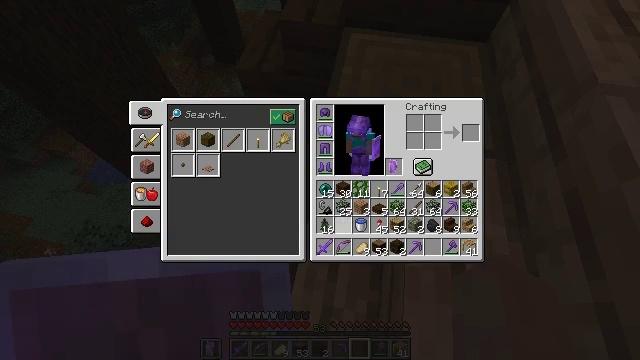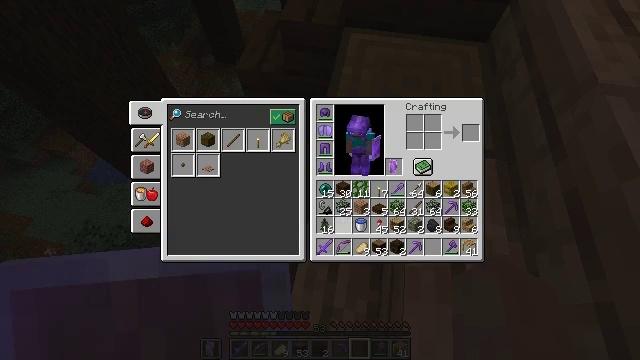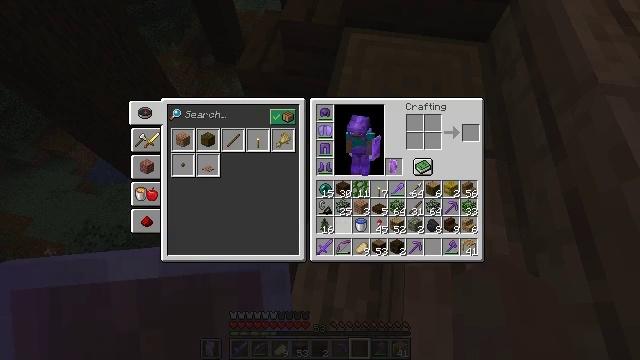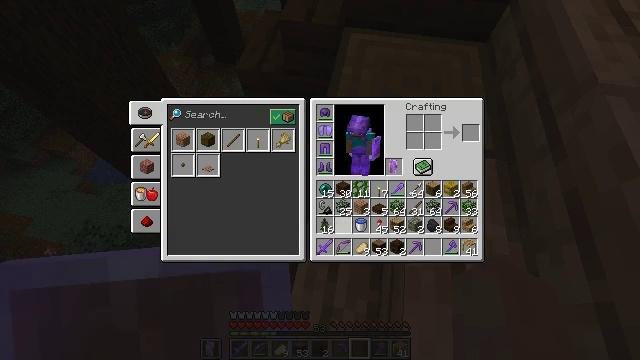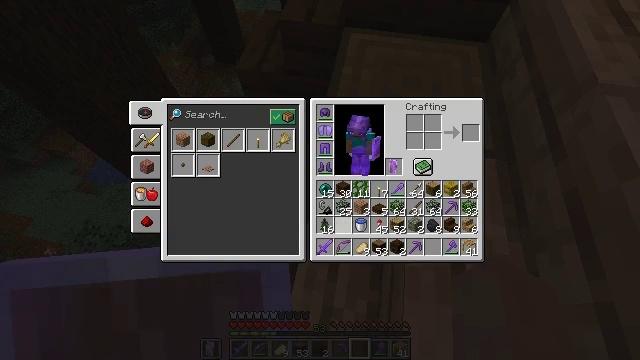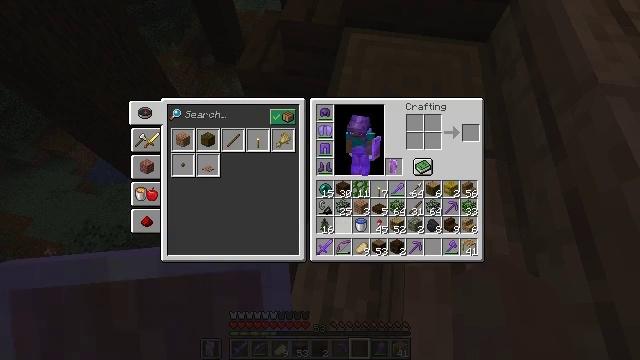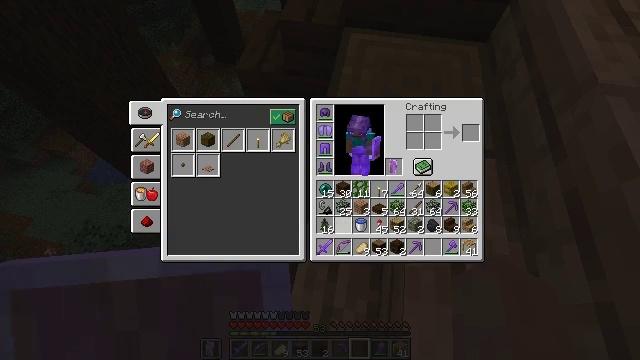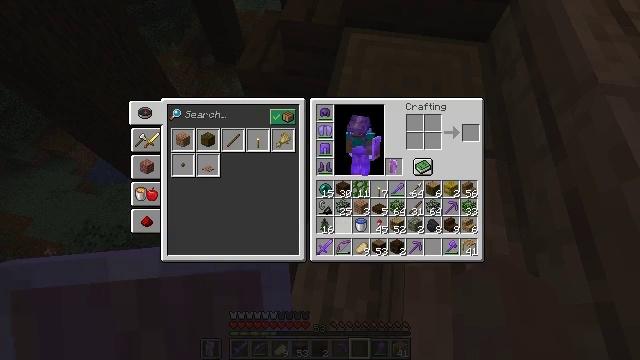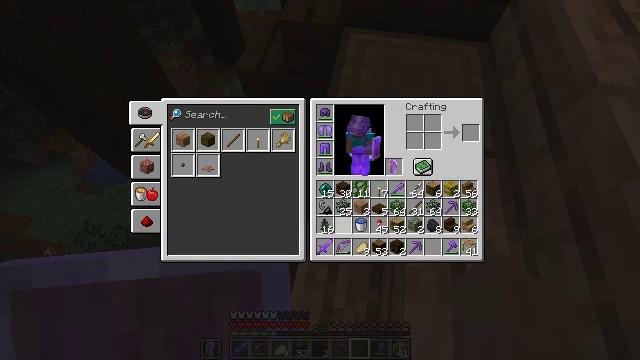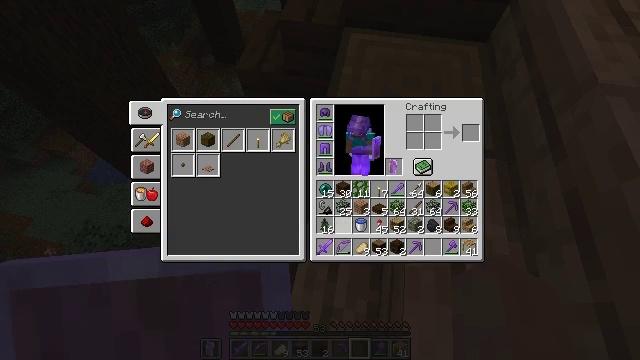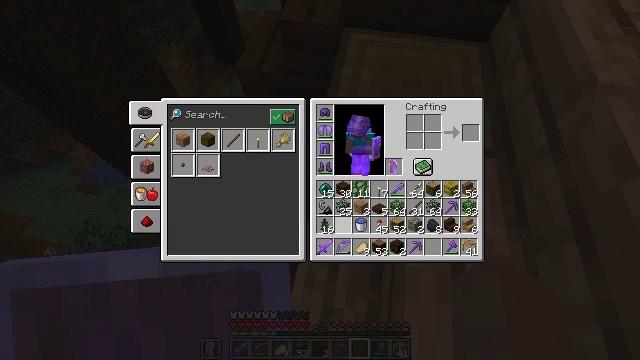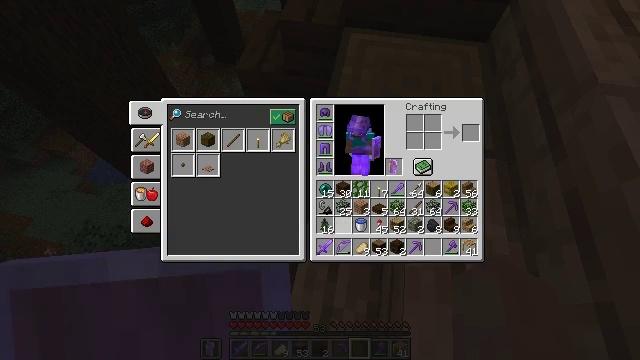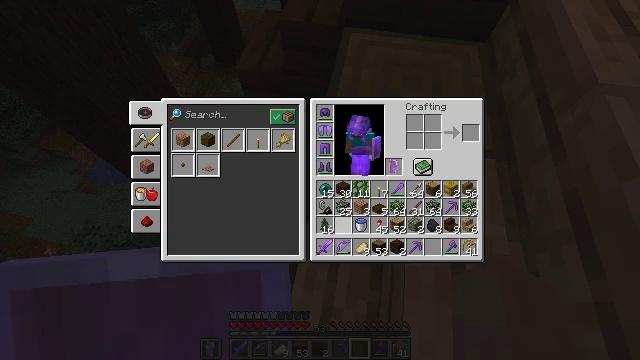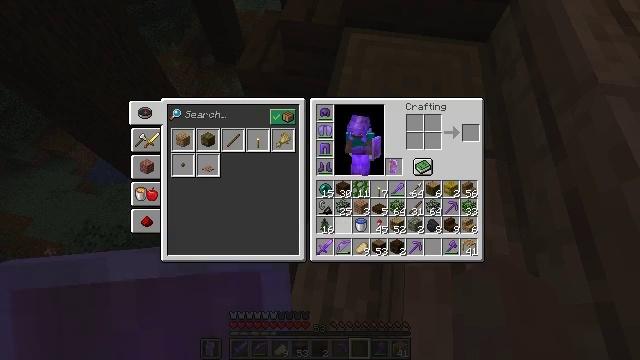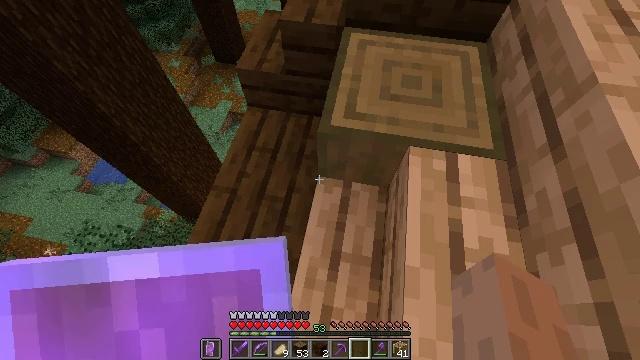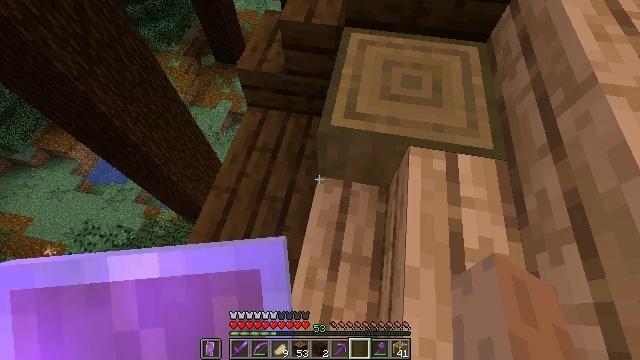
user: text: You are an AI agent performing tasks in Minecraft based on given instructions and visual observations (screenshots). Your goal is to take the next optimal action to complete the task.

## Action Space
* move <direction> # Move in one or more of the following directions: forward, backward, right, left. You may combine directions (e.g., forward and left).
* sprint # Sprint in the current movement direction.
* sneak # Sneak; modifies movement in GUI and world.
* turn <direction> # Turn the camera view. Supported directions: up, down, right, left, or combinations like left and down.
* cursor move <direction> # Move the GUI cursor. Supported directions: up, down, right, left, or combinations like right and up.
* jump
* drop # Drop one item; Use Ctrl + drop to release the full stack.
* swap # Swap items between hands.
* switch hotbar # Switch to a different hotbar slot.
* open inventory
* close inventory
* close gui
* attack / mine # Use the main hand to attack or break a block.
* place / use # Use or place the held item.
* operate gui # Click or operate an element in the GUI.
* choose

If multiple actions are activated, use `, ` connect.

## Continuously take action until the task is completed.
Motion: motion action
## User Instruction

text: Collect stripped spruce log as resource.
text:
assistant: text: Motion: sneak
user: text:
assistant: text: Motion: no_op
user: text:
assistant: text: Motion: no_op
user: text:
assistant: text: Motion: no_op
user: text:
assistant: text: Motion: no_op
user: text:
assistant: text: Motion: no_op
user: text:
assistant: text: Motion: no_op
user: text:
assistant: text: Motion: no_op
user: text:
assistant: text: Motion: no_op
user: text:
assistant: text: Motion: no_op
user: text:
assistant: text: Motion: no_op
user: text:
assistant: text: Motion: no_op
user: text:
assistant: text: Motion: no_op
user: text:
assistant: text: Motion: no_op
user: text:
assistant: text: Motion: no_op
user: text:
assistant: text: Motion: no_op
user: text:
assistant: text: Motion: no_op
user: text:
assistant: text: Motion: no_op
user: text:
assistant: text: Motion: move forward
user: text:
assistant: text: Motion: move forward, turn right and down
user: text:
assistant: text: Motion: move forward, turn right and down
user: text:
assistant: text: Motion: move forward, turn right and down
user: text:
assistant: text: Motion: turn right and down
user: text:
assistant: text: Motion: no_op
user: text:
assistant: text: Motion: no_op
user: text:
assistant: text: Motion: no_op
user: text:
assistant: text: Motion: no_op
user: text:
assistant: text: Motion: no_op
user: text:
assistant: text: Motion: no_op
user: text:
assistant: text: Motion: no_op